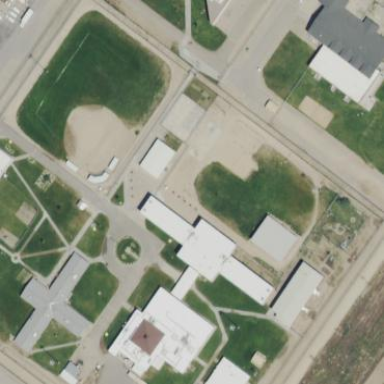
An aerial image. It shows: Prison facility surrounded by fence.